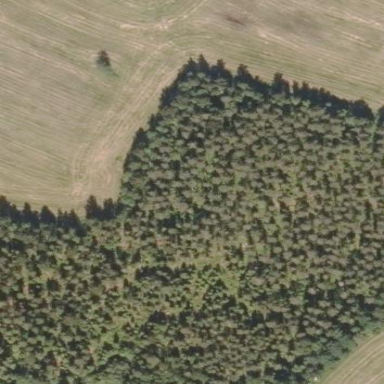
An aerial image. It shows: Forest area.